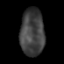
Tissue: prostate
Cell type: Myeloid cells
Senescence score: 0.2243
Nuclear area (px): 1119
Mean DAPI intensity: 64.616